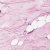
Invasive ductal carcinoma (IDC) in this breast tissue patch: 0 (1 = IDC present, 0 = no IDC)